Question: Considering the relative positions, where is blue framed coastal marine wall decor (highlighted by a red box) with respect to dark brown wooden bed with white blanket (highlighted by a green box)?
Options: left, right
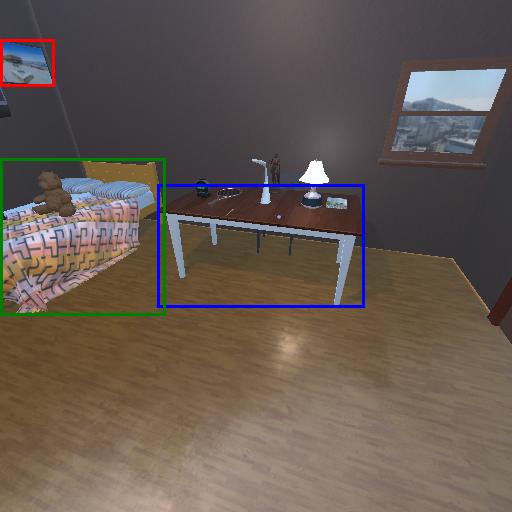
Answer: left